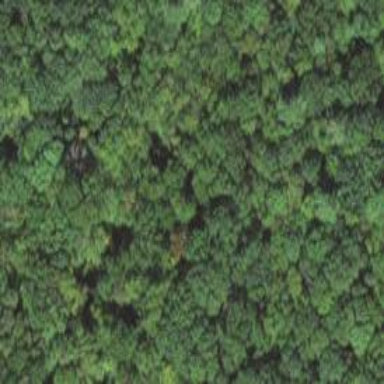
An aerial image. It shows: Mixed leaf woodland.